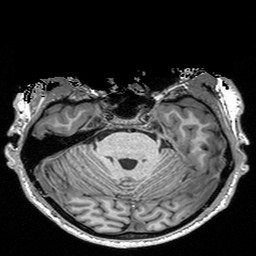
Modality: T1w
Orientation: coronal
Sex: male